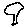
Label: tree